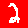
Digit: 2